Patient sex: M
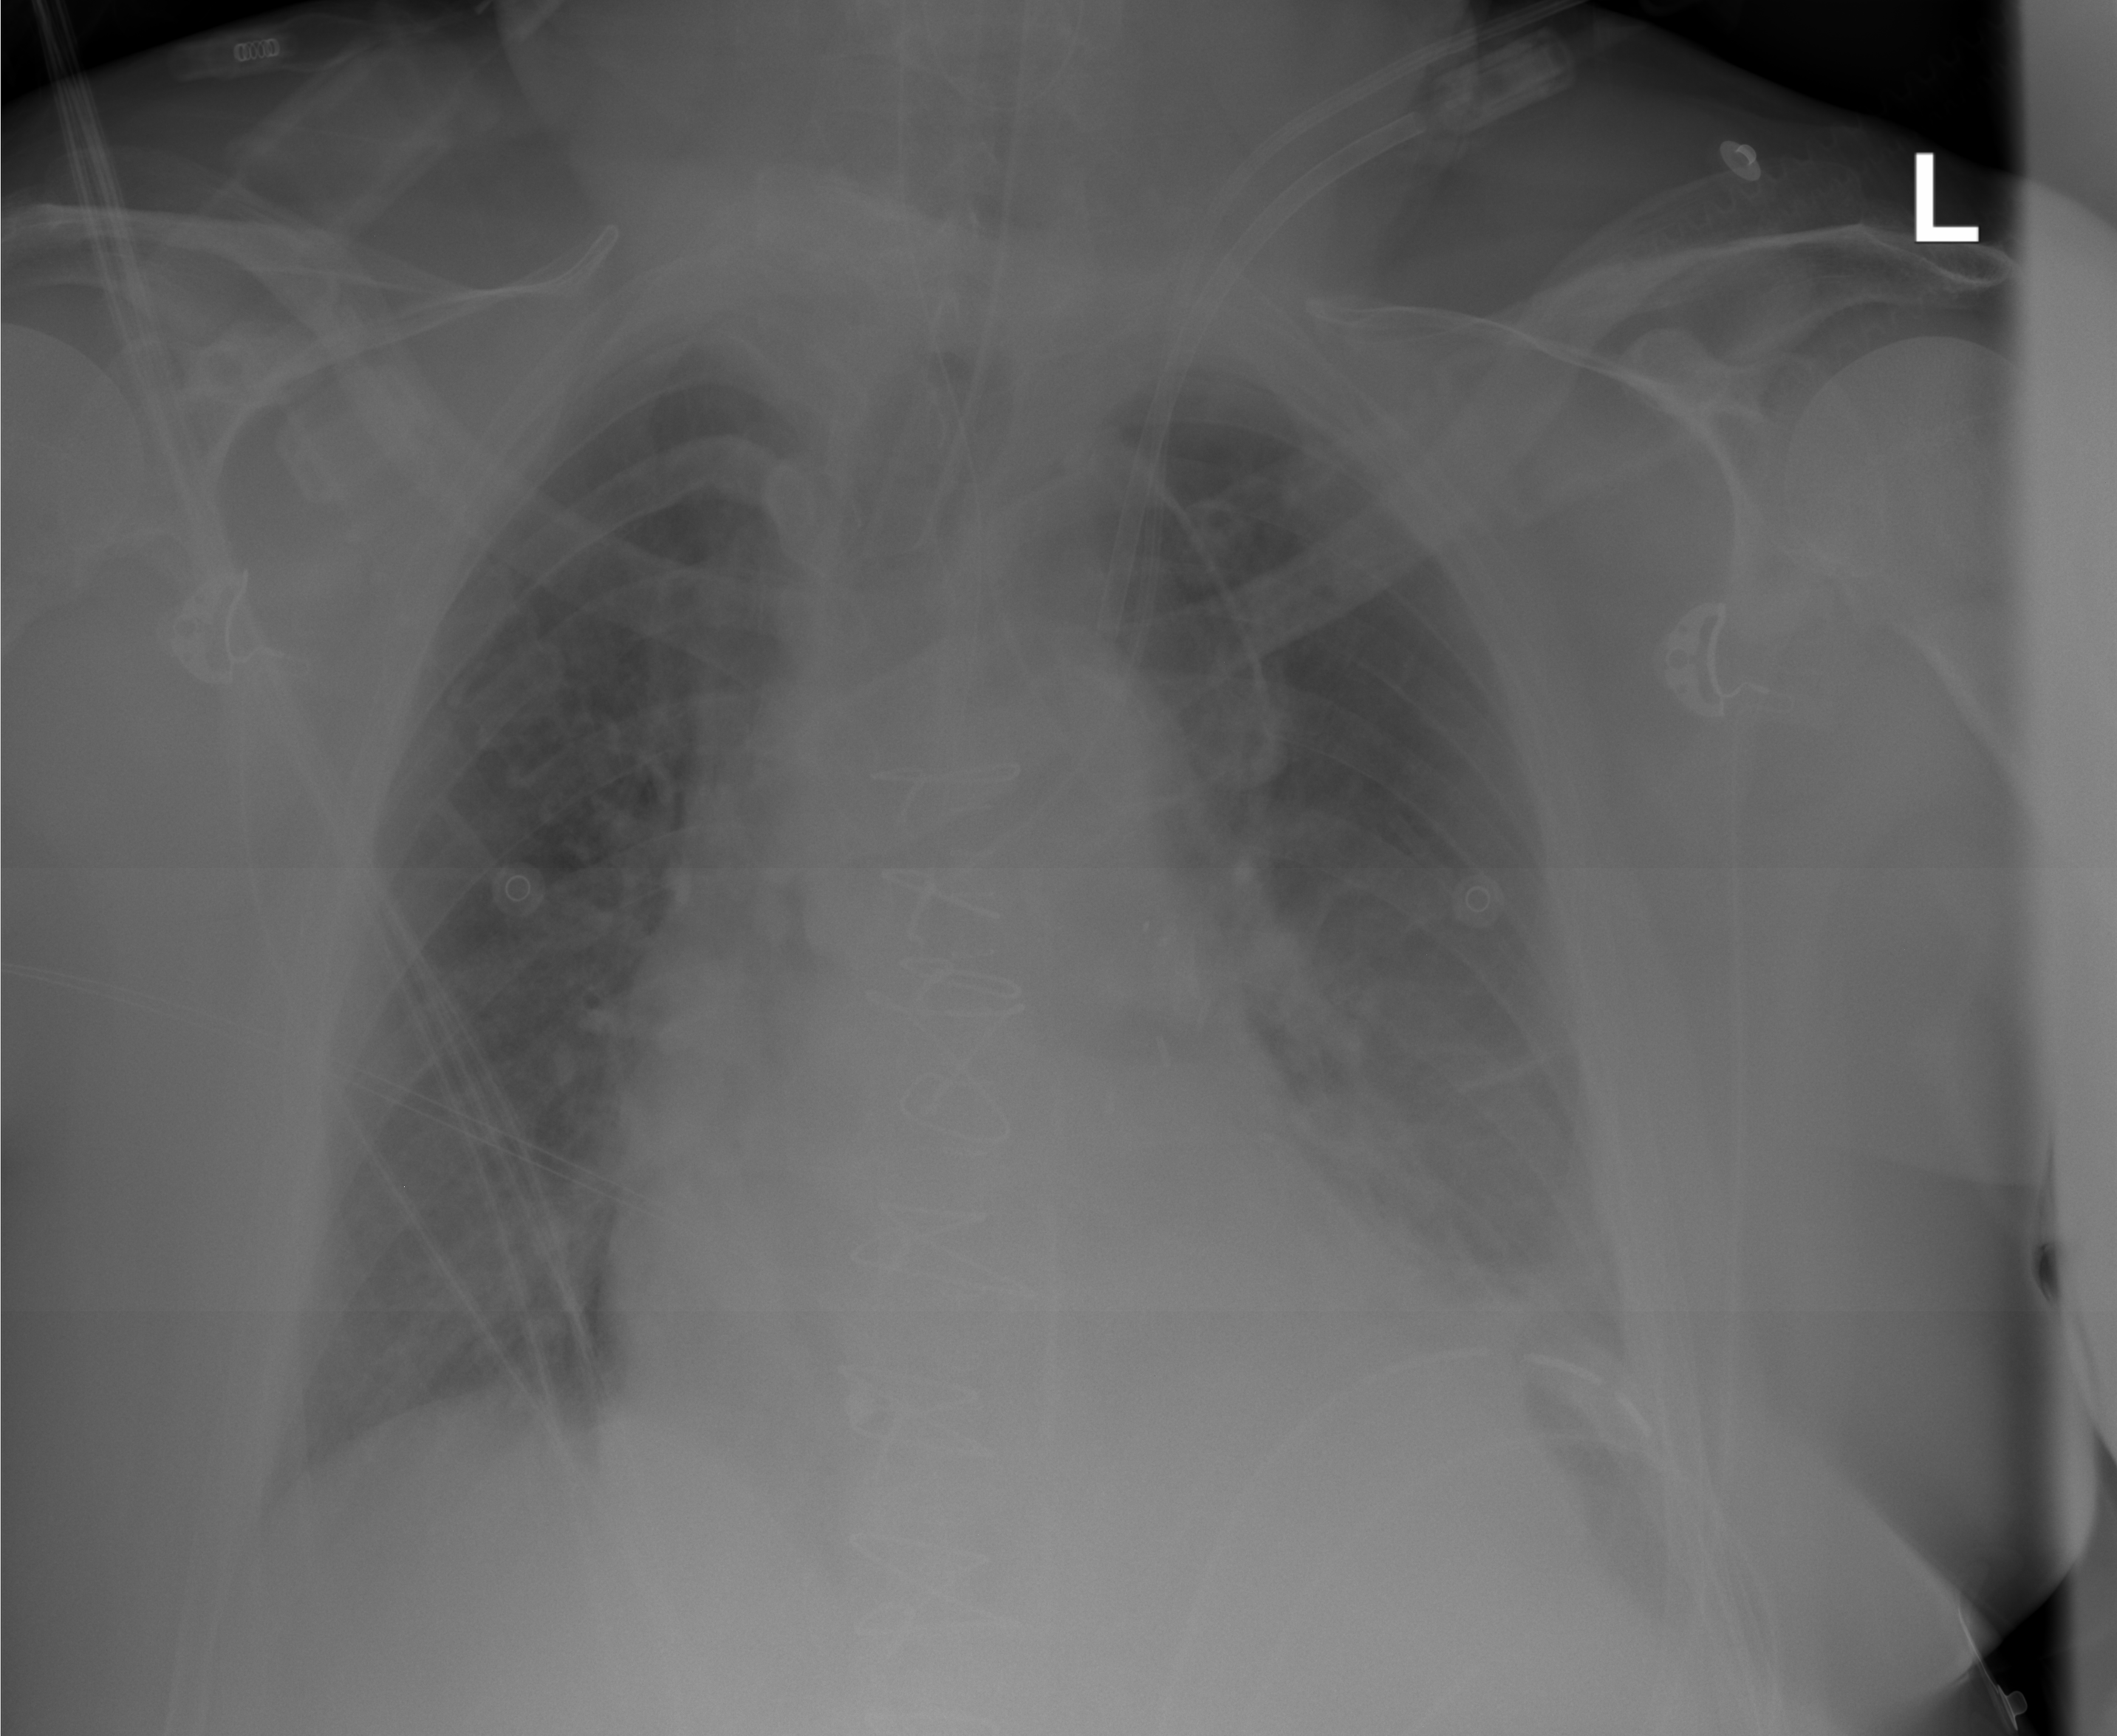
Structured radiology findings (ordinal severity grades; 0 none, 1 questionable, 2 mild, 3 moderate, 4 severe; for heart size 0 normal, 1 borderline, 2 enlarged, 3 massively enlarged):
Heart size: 2
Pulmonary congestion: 2
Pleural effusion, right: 0
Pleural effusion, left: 2
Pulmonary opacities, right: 0
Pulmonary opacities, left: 0
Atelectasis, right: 0
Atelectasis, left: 2